Question: I have a DataFlow where there is a Script Component as a Source.
I have defined the Output (OutputRows) and Column (MyOutputValue) according to my needs.
When I want to test my script, even with hard coded values, I always get the same error:
'System.NullReferenceException: Object reference not set to an instance of an object. at ScriptMain.CreateNewOutputRows().'
I have no clue what's going wrong here. Any idea?
Here my code:
'''
using System;
using System.Data;
using System.Windows.Forms;
using System.Threading;
using System.Globalization;
using Microsoft.SqlServer.Dts.Pipeline.Wrapper;
using Microsoft.SqlServer.Dts.Runtime.Wrapper;
using Microsoft.SqlServer.Dts.Runtime;
using Excel = Microsoft.Office.Interop.Excel;
[Microsoft.SqlServer.Dts.Pipeline.SSISScriptComponentEntryPointAttribute]
public class ScriptMain : UserComponent
{
#region Members
String MyOutputValue;
#endregion
public override void PreExecute()
{
base.PreExecute();
MyOutputValue = "test";
CreateNewOutputRows();
}
public override void PostExecute()
{
base.PostExecute();
}
public override void CreateNewOutputRows()
{
OutputRowsBuffer.AddRow();
OutputRowsBuffer.MyOutputValue = MyOutputValue;
}
}
'''
Within my SSIS Package I start debug and then I get the following screen (it is german, so I translated the error into english for this post):

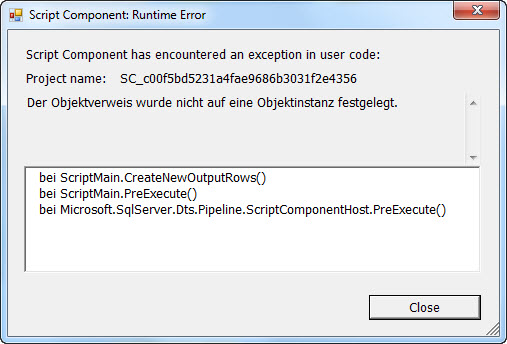
Answer: The SSIS runtime doesn't initialize output buffers (such as your 'OutputRowsBuffer' object) until the 'PreExecute' method returns.
Unfortunately, your 'PreExecute' method is calling 'CreateNewOutputRows' , which is causing the 'NullReferenceException'. Instead, you should let the SSIS runtime call 'CreateNewOutputRows' (which it will, at the appropriate point in the execution cycle):
'''
public override void PreExecute()
{
base.PreExecute();
MyOutputValue = "test";
// Do NOT call CreateNewOutputRows from PreExecute!
// CreateNewOutputRows();
}
public override void CreateNewOutputRows()
{
OutputRowsBuffer.AddRow();
OutputRowsBuffer.MyOutputValue = MyOutputValue;
}
'''
See <URL> page on MSDN for additional sample code.